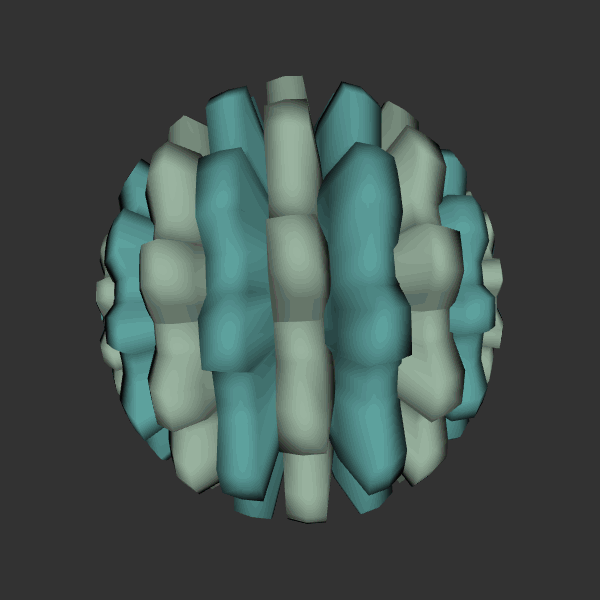
Background: dark